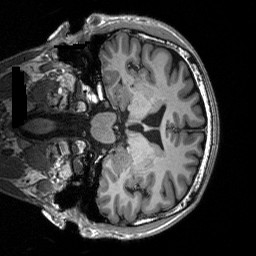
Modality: T1w
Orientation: coronal
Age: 54
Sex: male
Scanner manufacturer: siemens
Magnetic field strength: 3 T
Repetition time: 2.5 s
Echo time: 0.00248 s